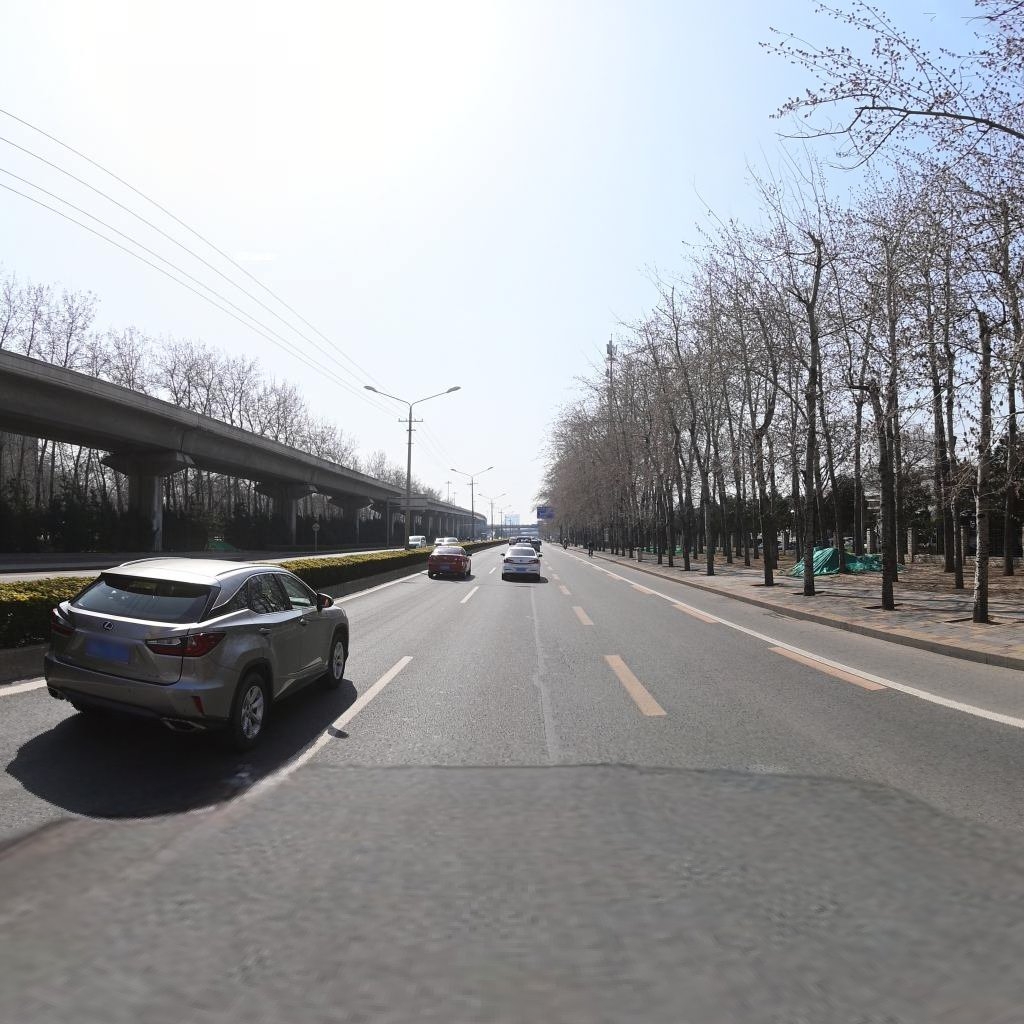
Region: Chaoyang
Road damage annotations: longitudinal patch